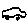
Label: car